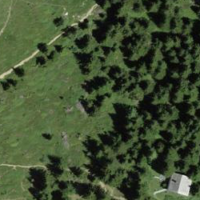
EUNIS habitat code: 26
Species observed at this site:
Erebia euryale